Aerial crown-view tile of a tropical tree (Barro Colorado Island, Panama), acquired 20241112:
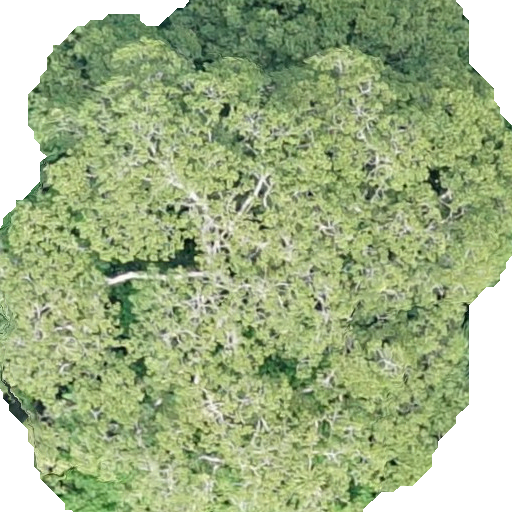
Species: Sterculia apetala
GBIF accepted scientific name: Sterculia apetala
Crown area: 397.116 m²